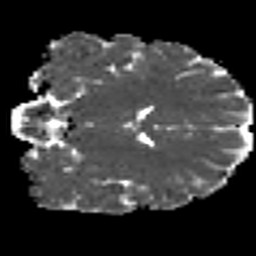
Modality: MD
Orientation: coronal
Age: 22
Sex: female
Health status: healthy
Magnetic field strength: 3 T
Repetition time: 8.4 s
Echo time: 0.0926 s